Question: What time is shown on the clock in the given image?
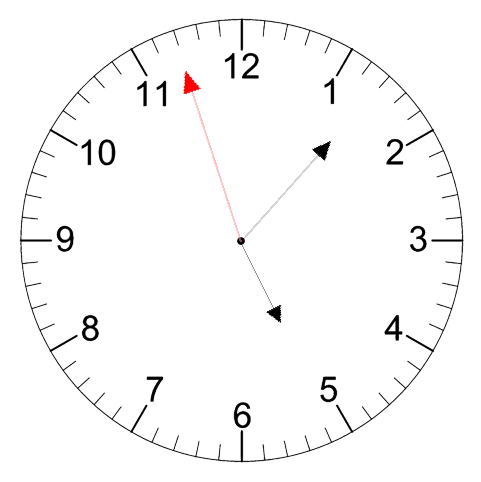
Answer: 05:06:57